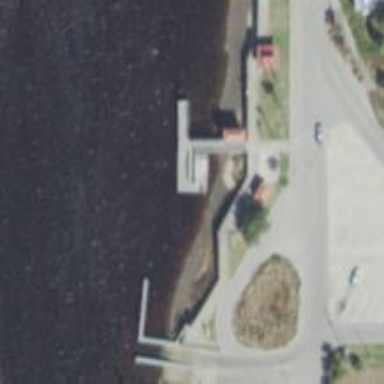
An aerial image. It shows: Pier with mooring facilities.